Question: So i'm trying to make 2 image to be on top of each other. The 1 needs always be at place 2. And number 3 always were it's now (i added it just incase) So i know there some answer out there how to do it bad I dont know how to apply them.
'''
HTML
<div class="container">
<div class="HOMElinks">
<div class="HOMElinks-big">
<img src="img/link-big.jpg" width="450" height="325">
</div>
<div class="HOMElinks-small">
<img src="img/link_basic.jpg" width="250" height="150">
</div>
<div class="HOMElinks-small">
<img src="img/link_basic.jpg" width="250" height="150">
</div>
</div>
</div>
CSS
.HOMElinks {
margin-top: 2.5%;
}
.HOMElinks-big {
float: left;
}
.HOMElinks-small {
float: right;
margin-bottom: 2.5%;
}
'''
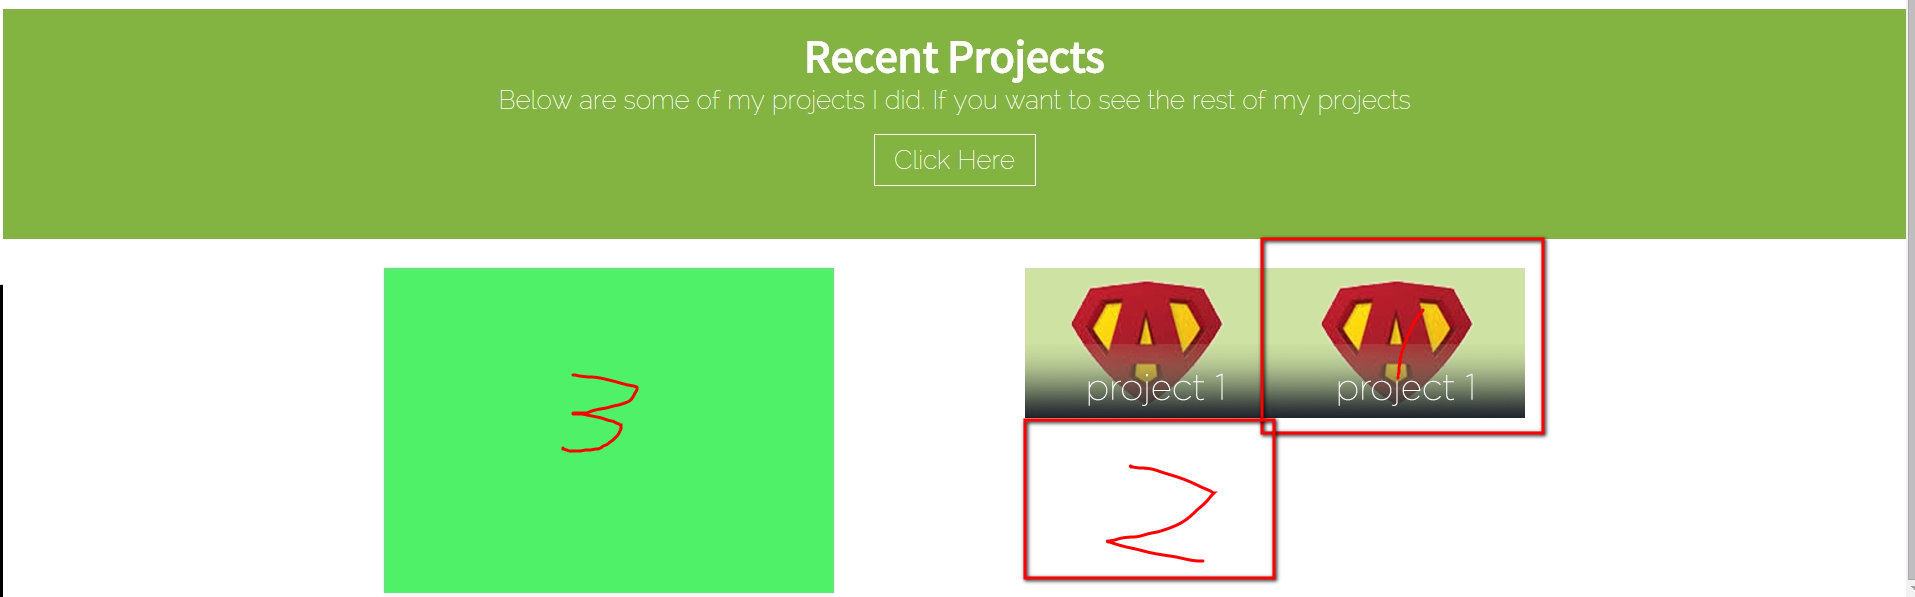
Answer: You're floating both of your '.HOMElinks-small'. By default they will line up next to each other if they have enough room. An easy way to get around this would be to wrap them in a container and float that instead.
An unfortunate side effect of the above method is that it makes your 'margin-bottom: 2.5%' have a different result compared to your original design. This is because top and bottom margins (and padding to, for that matter) use the width of an element, not the height. A way around that is to use viewport units instead. In keeping with the width of the screen I used 2.5vw, where vw means viewport width. This translates into 2.5% of the width of the window.
Here I used '.HOMElinks-small-group' as a container, vw for the margin, and changed the images to be sized by percentages so you could see the effect easier.
'''
.HOMElinks {
margin-top: 2.5vw;
}
.HOMElinks-big {
width: 45%;
float: left;
}
.HOMElinks-small-group {
width: 25%;
float: right;
}
.HOMElinks-small {
margin-bottom: 2.5vw;
}
img {
width: 100%;
}
'''
'''
<div class="container">
<div class="HOMElinks">
<div class="HOMElinks-big">
<img src="http://lorempixel.com/450/325">
</div>
<div class=HOMElinks-small-group>
<div class="HOMElinks-small">
<img src="http://lorempixel.com/250/150">
</div>
<div class="HOMElinks-small">
<img src="http://lorempixel.com/250/150">
</div>
</div>
</div>
</div>
'''
Here's a <URL> as well.